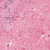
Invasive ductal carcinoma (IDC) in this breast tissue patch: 0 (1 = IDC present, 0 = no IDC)